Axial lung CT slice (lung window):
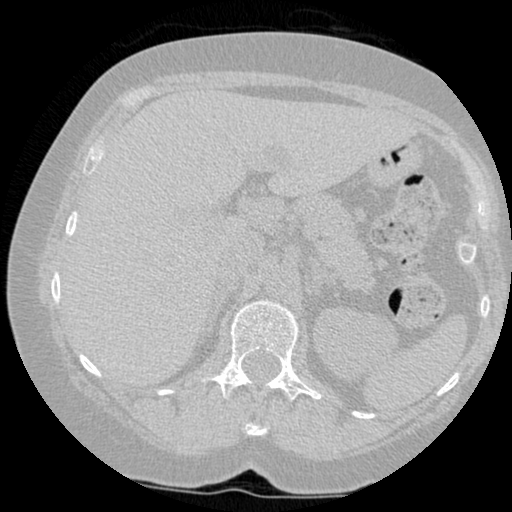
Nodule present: no